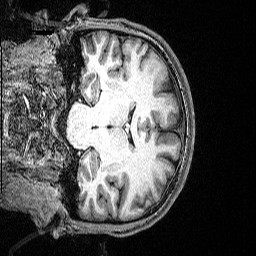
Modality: T1w
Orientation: coronal
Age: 23
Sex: male
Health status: healthy
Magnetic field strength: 3 T
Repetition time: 2.53 s
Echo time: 0.00331 s